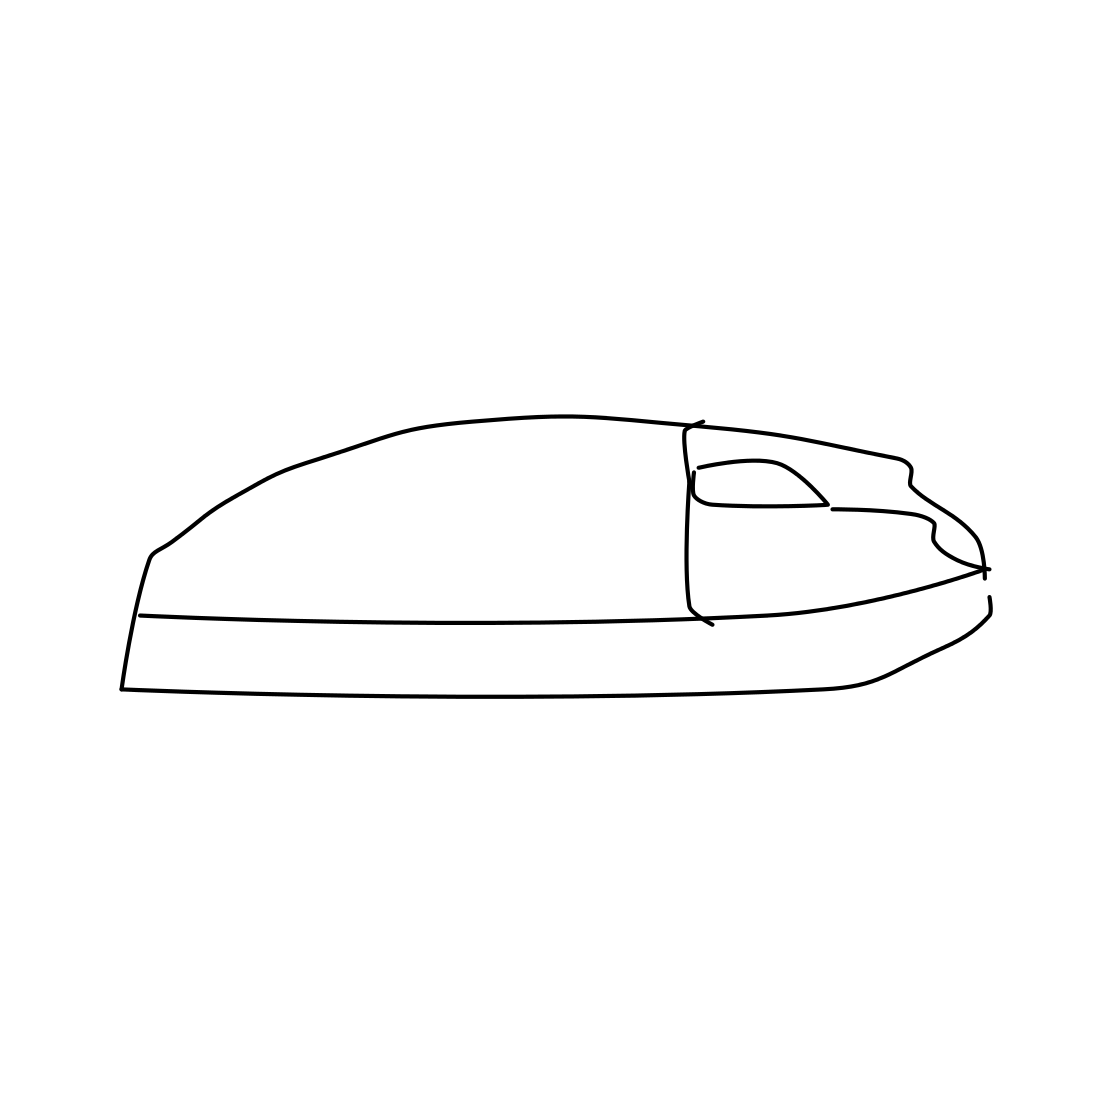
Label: computer-mouse